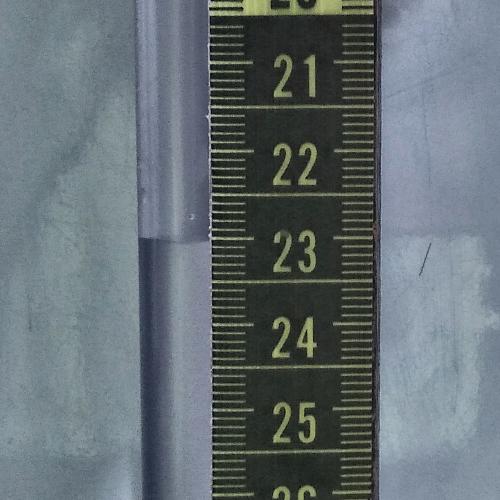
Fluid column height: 23.0 cm